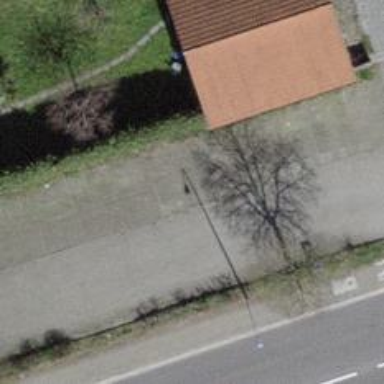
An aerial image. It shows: Post box.